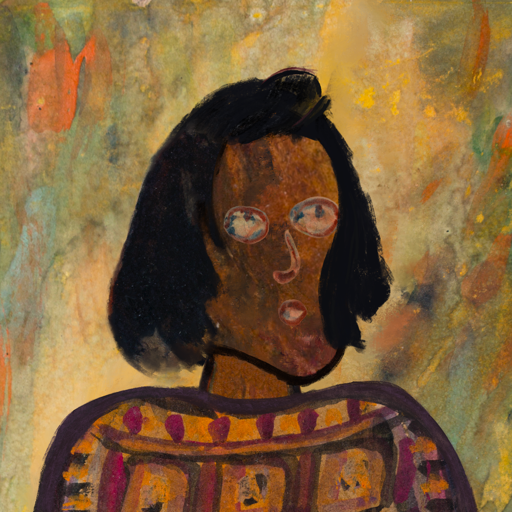
Background: Comrade, Head And Neck Side: Mosgoul, Face Side: Orphan, Bust: Doll, Hair Side: Mosgoul, Head Accessory: Blank, Second Necklace: Blank, Necklace: Blank, Baby: Blank